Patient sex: M
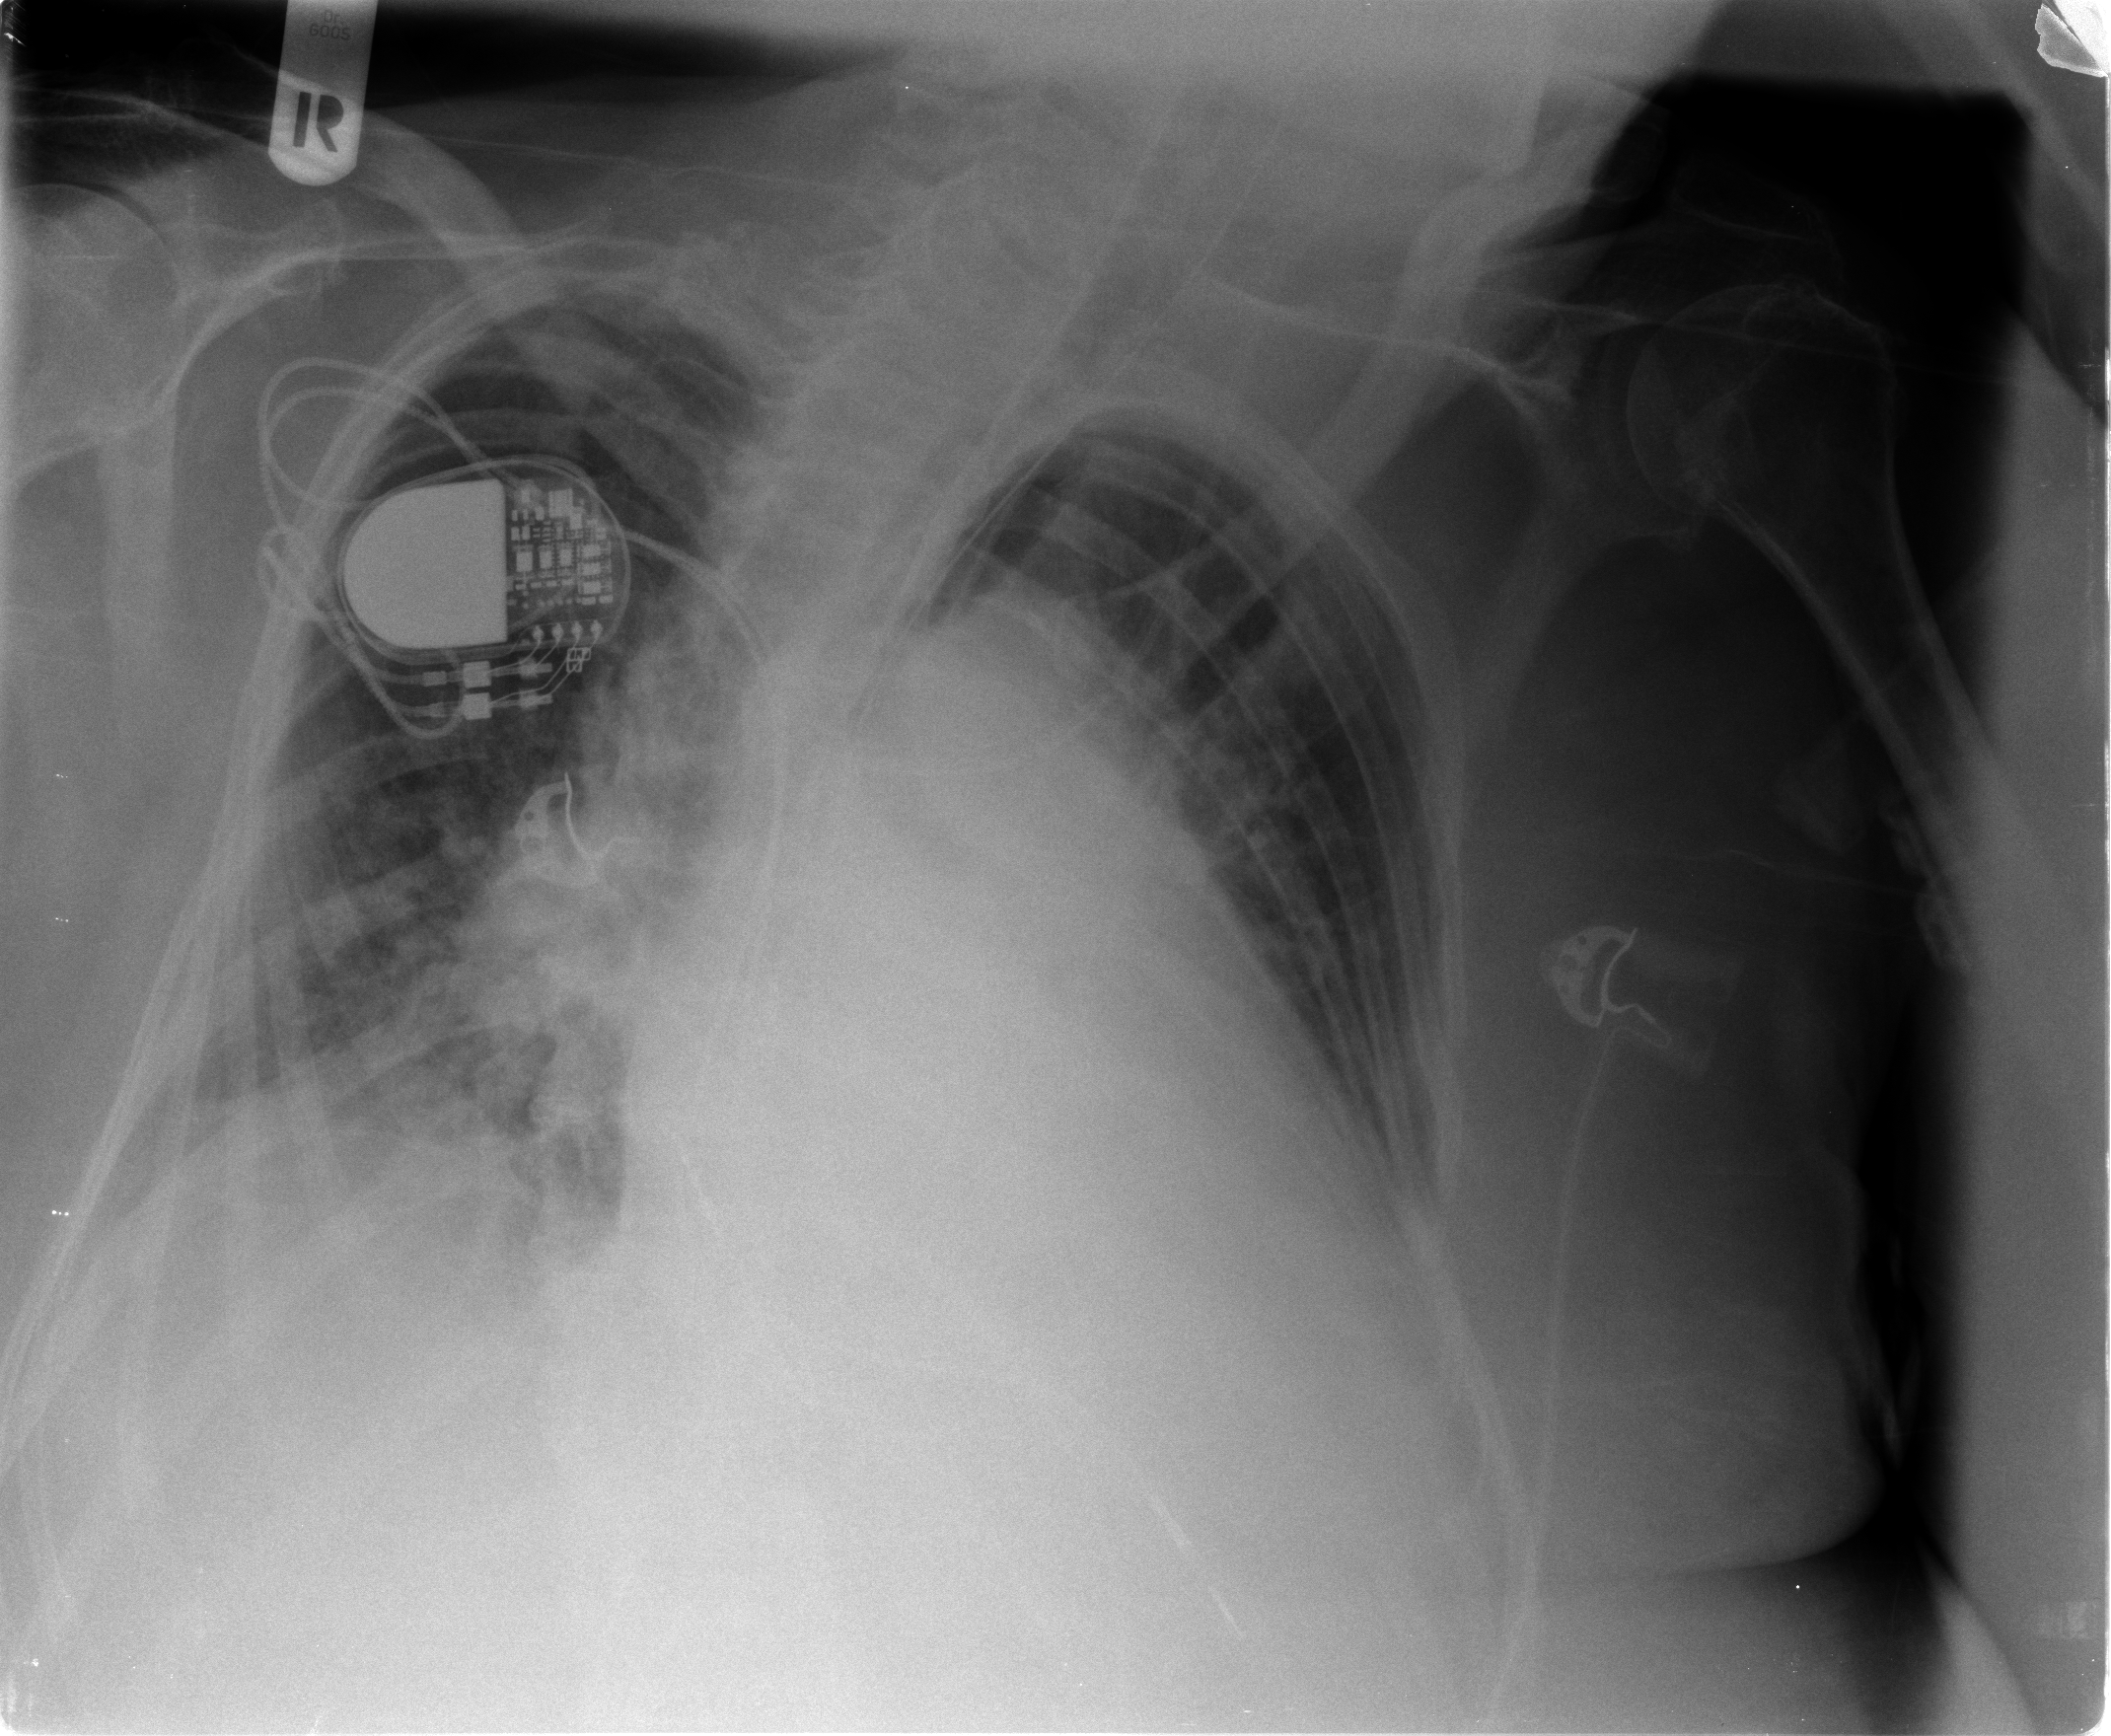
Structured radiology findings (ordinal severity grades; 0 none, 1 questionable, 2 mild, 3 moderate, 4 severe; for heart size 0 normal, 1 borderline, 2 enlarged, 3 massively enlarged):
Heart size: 2
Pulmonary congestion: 3
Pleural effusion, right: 2
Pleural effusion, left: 2
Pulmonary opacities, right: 3
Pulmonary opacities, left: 2
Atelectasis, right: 2
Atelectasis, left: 2